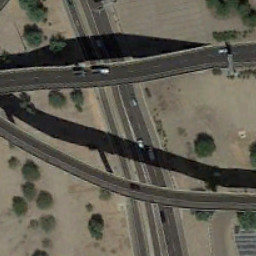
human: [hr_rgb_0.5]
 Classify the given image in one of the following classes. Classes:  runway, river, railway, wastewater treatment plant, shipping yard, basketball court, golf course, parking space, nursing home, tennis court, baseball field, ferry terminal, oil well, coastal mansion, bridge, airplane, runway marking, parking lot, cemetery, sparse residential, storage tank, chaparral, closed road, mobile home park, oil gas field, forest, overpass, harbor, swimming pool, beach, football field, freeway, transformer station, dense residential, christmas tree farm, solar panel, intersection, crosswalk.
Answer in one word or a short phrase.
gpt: overpass